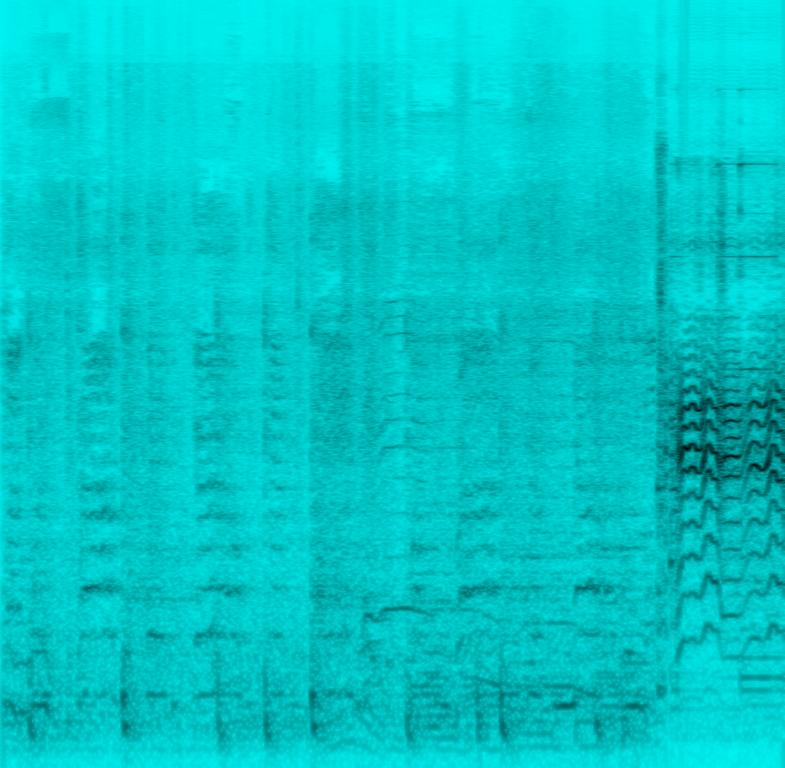
This song contains a male voice singing in a higher pitch, a digital drum string playing a simple repeating melody. This song may be playing at home having a romantic time with your partner dancing.